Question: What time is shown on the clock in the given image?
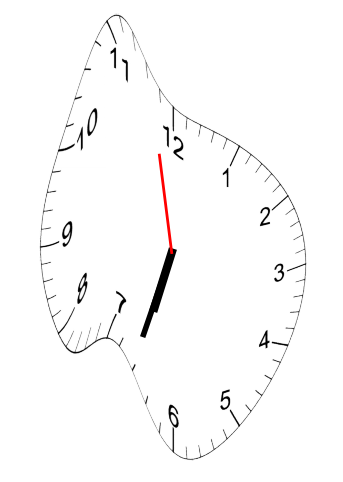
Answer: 06:32:58